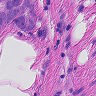
Metastatic tissue present: yes